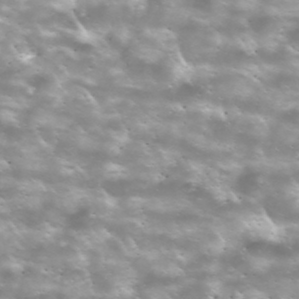
Label: non_frost